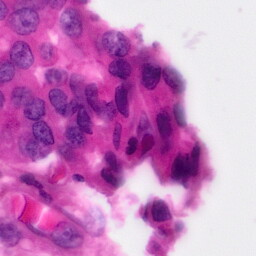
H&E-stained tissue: Pancreatic